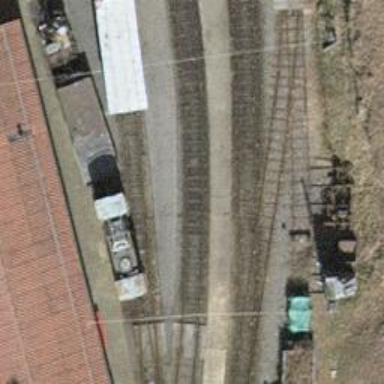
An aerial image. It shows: Preserved railway in service yard.